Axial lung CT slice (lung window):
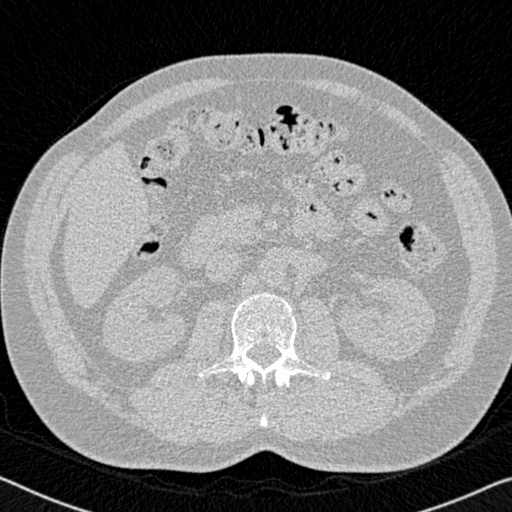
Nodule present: no